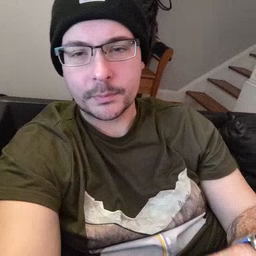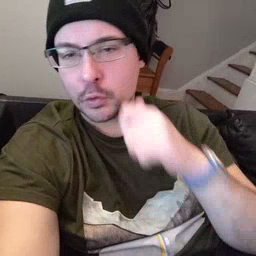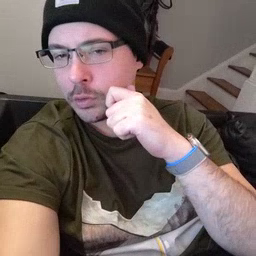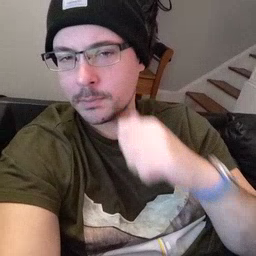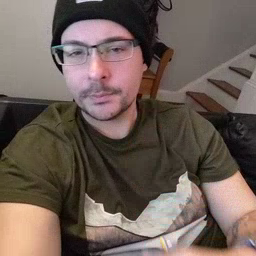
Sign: cheek